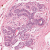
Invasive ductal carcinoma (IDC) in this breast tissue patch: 0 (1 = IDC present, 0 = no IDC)